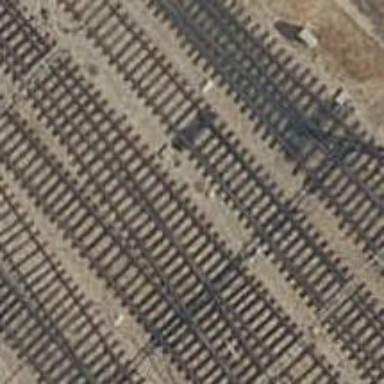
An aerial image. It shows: Railway with electrified contact lines.